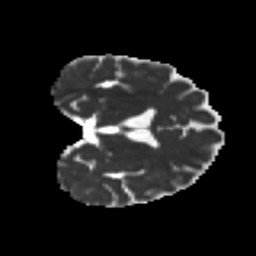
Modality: MD
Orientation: coronal
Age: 59
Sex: female
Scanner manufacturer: ge
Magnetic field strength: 3 T
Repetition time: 7.8 s
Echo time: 0.0606 s